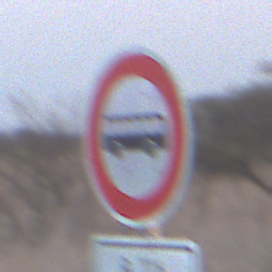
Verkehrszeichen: VerbotKraftomnibusse
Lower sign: ZeitangabenOhneBeschraenkungAufWochentage2
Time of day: SunriseSunset
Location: Outdoor (Nature)
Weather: Clear
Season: NotSpecified
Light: Natural